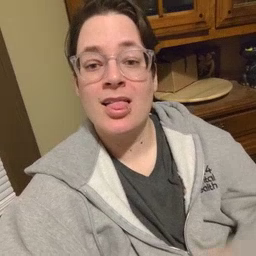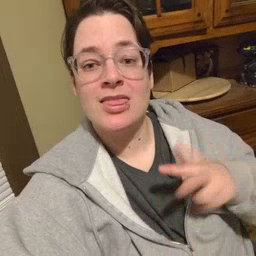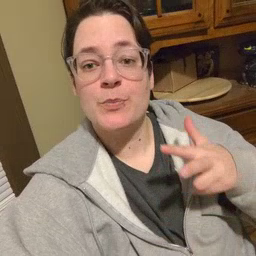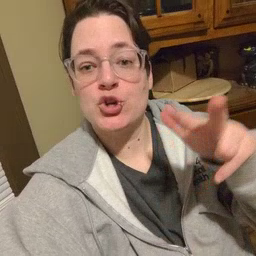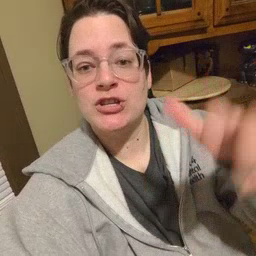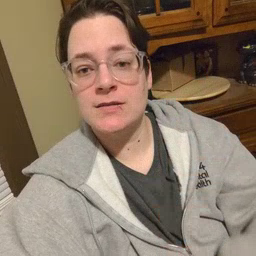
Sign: helicopter